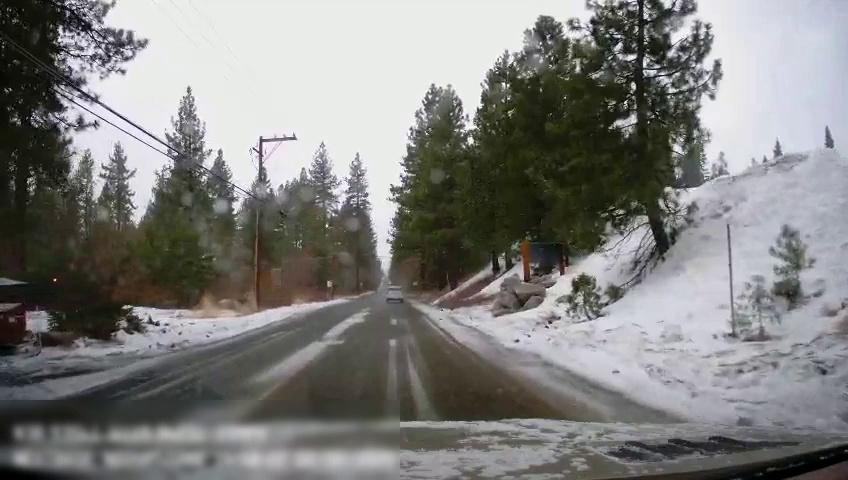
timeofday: Day
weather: Snowy
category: Vehicles | SUV
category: Drivable Space